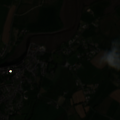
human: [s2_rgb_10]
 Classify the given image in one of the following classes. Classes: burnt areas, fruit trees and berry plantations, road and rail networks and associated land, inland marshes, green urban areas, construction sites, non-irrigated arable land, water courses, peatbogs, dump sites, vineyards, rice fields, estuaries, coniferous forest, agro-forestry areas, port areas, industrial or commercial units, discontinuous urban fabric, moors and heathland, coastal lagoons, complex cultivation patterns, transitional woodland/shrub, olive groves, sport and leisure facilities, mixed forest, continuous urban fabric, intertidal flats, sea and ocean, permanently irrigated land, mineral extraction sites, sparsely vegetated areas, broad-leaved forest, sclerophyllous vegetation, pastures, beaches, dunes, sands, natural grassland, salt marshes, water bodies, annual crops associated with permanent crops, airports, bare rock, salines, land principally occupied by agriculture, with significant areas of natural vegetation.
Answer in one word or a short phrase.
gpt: discontinuous urban fabric, pastures, intertidal flats